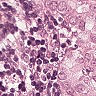
Metastatic tissue present: yes